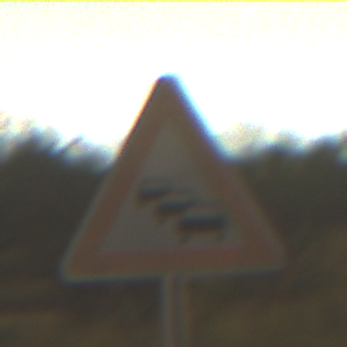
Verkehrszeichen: Stau
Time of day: Night
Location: Outdoor (Nature)
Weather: Clear
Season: NotSpecified
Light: Natural